Field crop: tomato
Growth stage: 1
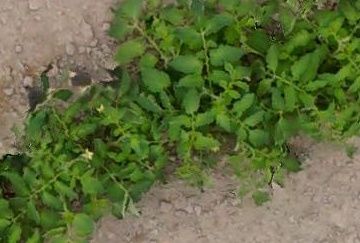
Species: tomato